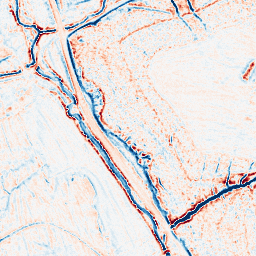
Category: edge_preserving
Decomposition family: bilateral
Decomposition parameters: d: 9
sigma_color: 150
sigma_space: 100
Upsampling method: sinc_hamming
Upsampling parameters: scale: 2
kernel_size: 8
Upsampling scale: 2